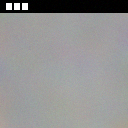
Screen state: on